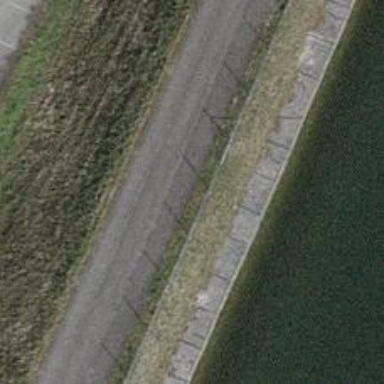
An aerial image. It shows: Dam across waterway.